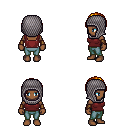
a pixel art fantasy rpg character, female body template, human, dark skin, maroon pirate shirt, teal pants, dark blonde parted hairstyle, chain hood, leather bracers, four views (front, back, left, right), 2x2 character sprite sheet, small pixel art, hard edges, no anti-aliasing